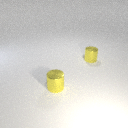
small yellow metal cylinder behind small yellow metal cylinder